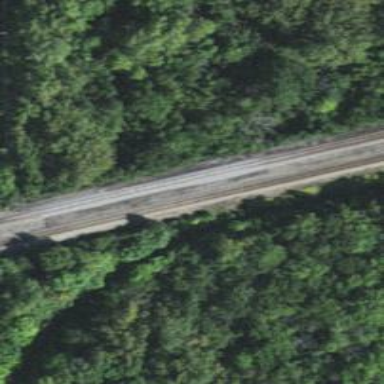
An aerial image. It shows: Disused railway yard.